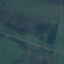
Land use / land cover: Pasture